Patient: sex F, age 54
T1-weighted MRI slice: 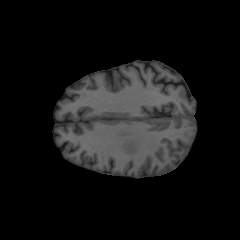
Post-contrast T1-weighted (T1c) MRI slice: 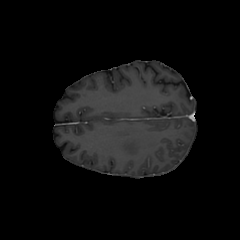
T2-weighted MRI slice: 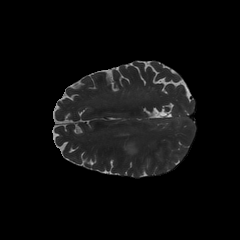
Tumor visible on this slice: yes
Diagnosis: Glioblastoma, IDH-wildtype
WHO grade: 4